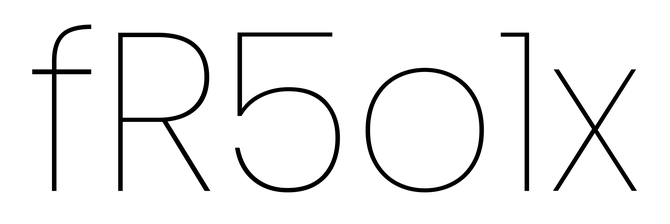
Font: Poppins-Thin